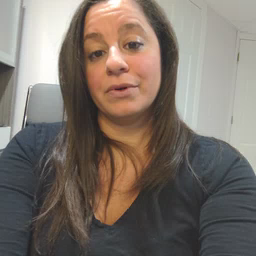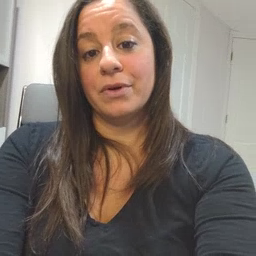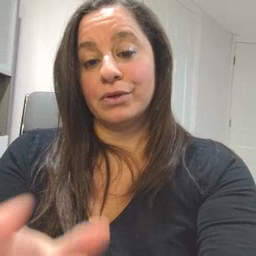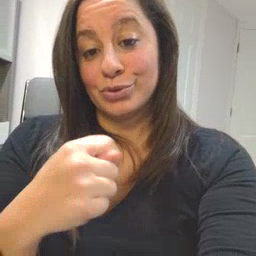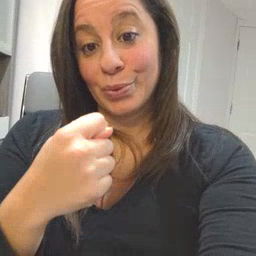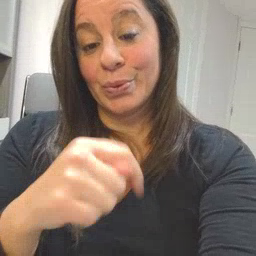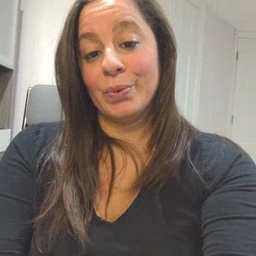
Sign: toy